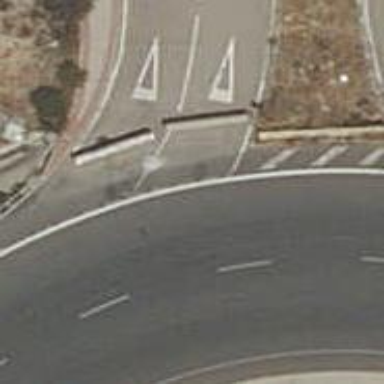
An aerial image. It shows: Block barrier.